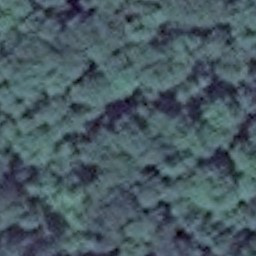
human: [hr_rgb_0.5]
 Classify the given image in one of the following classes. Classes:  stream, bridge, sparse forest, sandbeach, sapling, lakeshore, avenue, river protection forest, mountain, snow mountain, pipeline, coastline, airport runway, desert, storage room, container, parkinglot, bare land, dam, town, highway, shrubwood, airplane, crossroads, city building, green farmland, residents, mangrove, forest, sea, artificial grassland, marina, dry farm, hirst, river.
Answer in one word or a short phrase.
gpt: forest